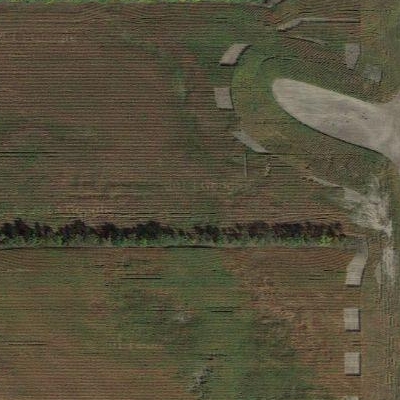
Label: bField